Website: crate-barrel
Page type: account-selection
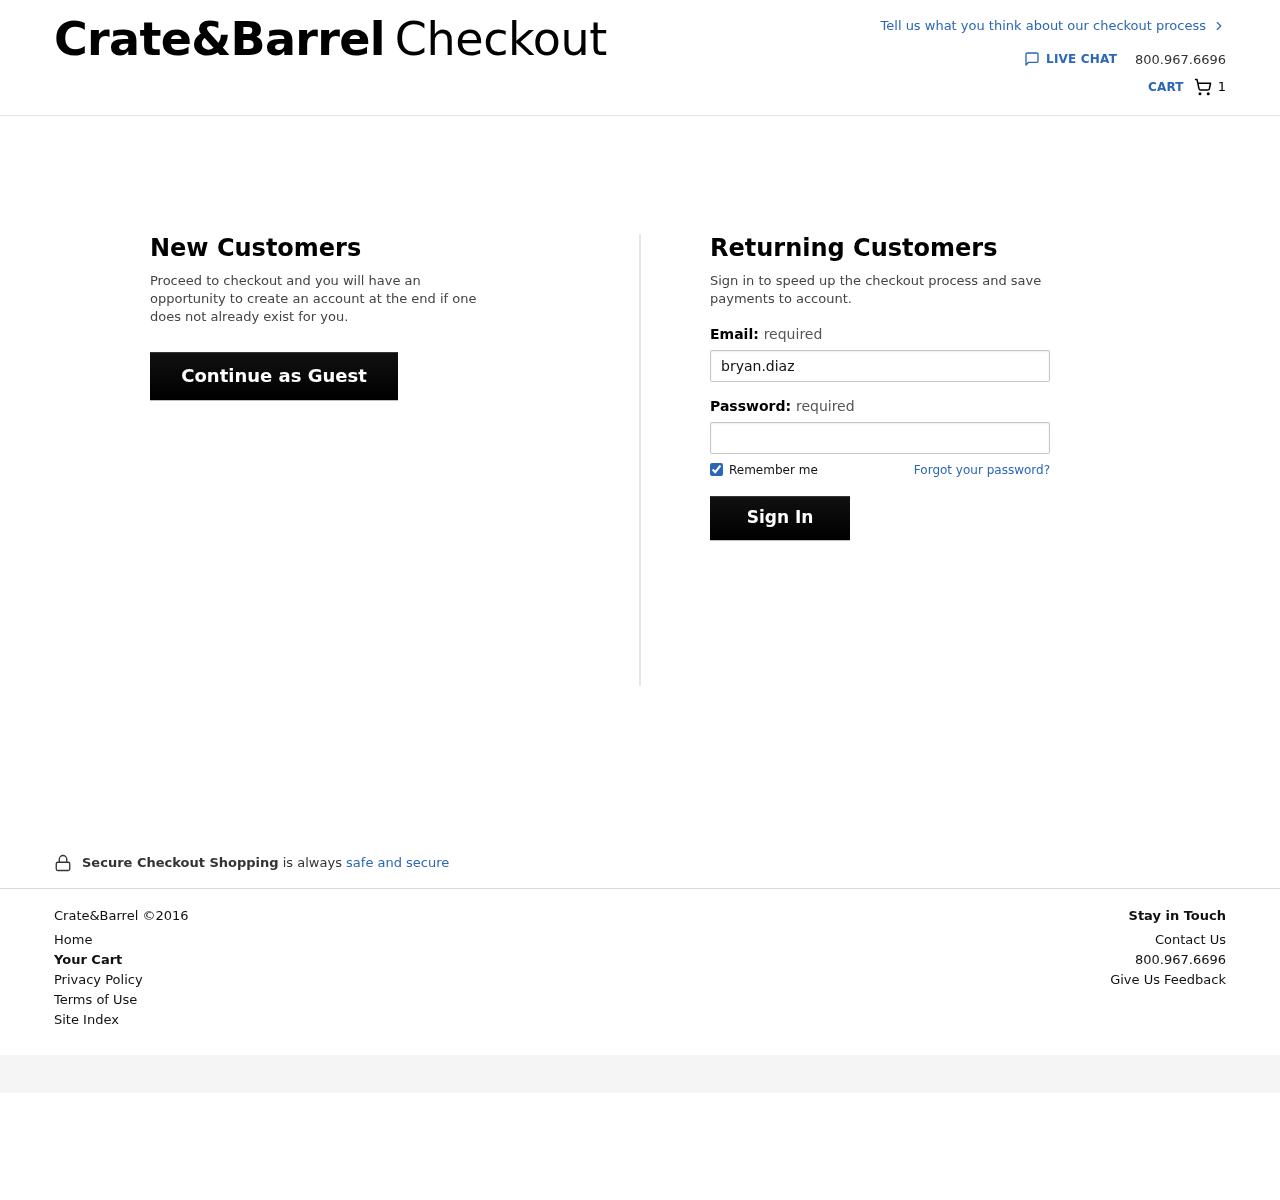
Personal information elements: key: PII_EMAIL
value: bryan.diaz@hotmail.com
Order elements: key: ORDER_NUM_ITEMS
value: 1